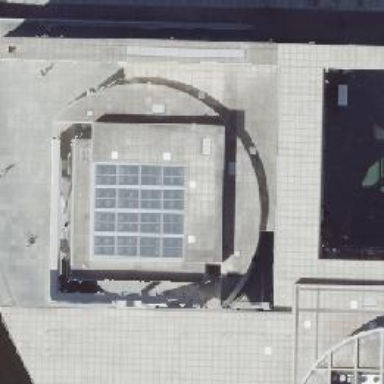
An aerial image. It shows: Building with flat white roof.